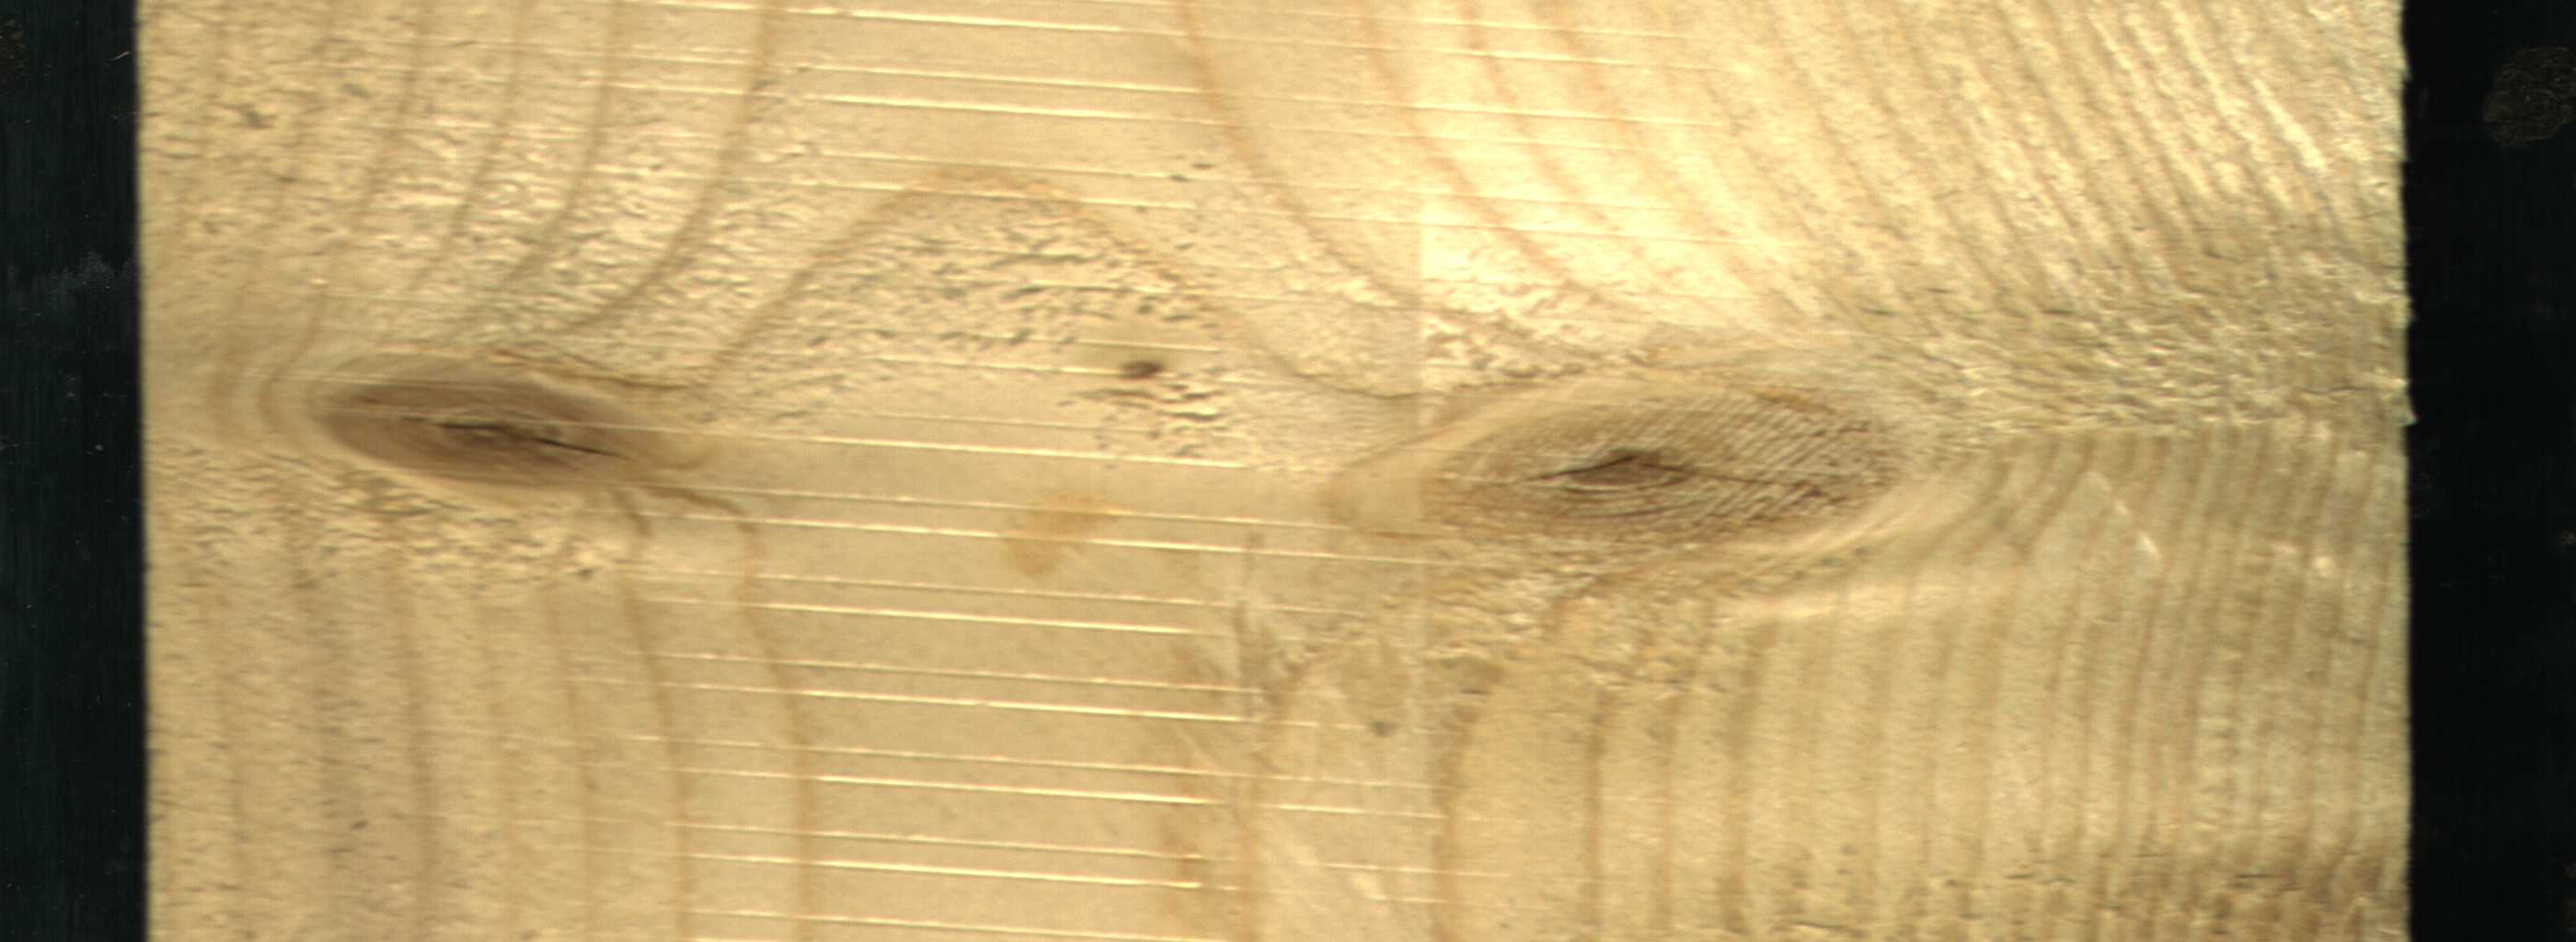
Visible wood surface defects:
knot_with_crack
knot_with_crack